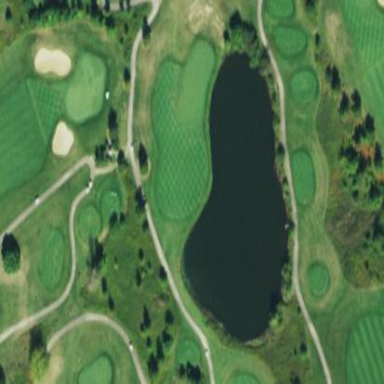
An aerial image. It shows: Rough grassy area used for golf.